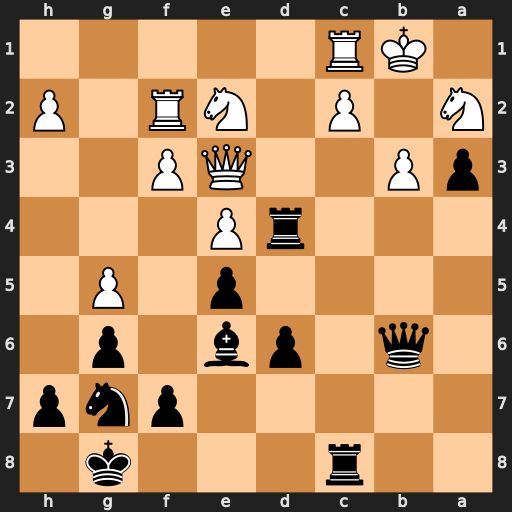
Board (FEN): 2r3k1/5pnp/1q1pb1p1/4p1P1/3rP3/pP2QP2/N1P1NR1P/1KR5
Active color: b
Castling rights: -
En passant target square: -
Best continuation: Rxc2 Kxc2 Nf5 exf5 Bxf5+